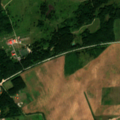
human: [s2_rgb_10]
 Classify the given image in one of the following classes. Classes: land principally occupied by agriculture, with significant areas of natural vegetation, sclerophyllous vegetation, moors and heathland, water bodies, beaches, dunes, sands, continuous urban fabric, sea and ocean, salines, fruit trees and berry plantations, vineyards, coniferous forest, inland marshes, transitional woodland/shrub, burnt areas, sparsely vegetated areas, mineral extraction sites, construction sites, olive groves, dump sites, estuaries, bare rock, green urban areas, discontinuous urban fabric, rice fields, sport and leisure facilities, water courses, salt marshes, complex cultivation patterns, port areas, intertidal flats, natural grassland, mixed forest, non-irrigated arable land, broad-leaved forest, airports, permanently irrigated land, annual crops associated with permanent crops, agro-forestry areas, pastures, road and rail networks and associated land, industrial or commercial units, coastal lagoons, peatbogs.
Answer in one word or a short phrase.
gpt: non-irrigated arable land, pastures, complex cultivation patterns, broad-leaved forest, transitional woodland/shrub